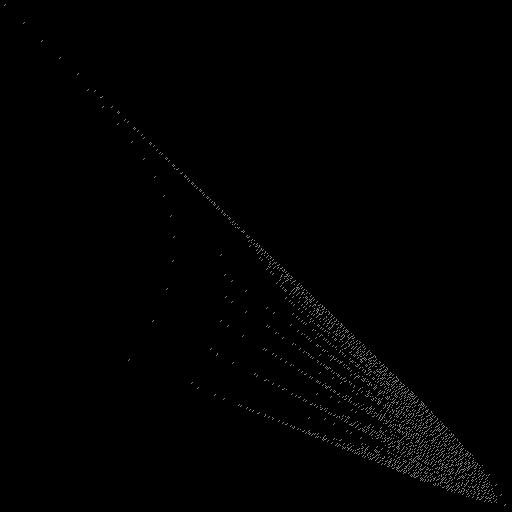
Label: drumlin